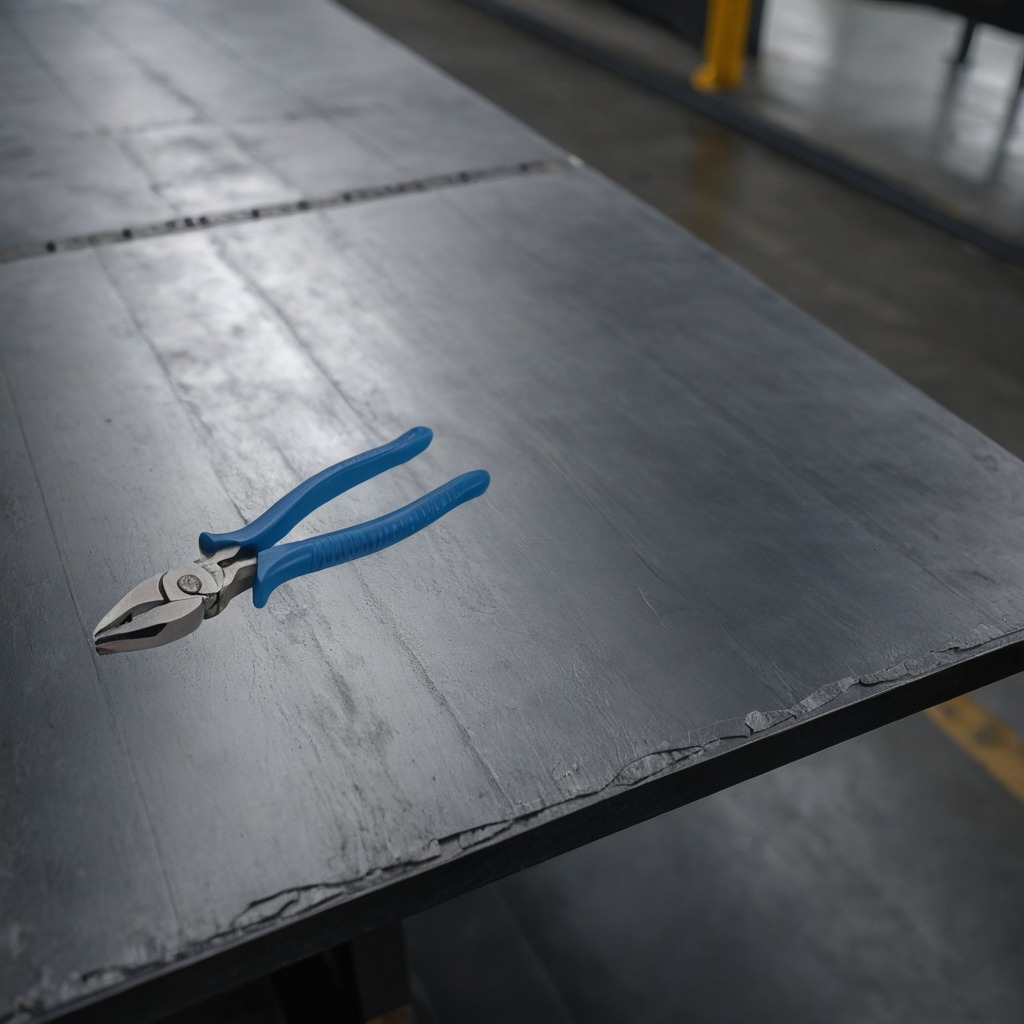
A plier lies on the cold steel table in a mining workshop.